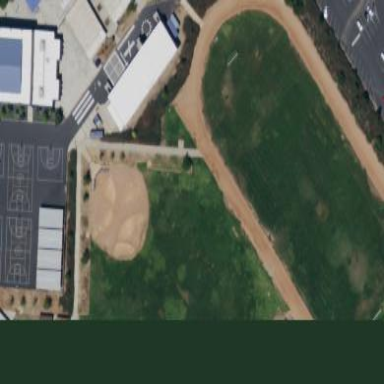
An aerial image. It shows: Athletics track located on leisure land.